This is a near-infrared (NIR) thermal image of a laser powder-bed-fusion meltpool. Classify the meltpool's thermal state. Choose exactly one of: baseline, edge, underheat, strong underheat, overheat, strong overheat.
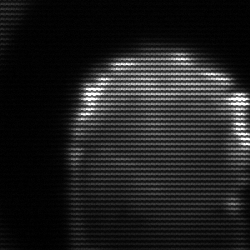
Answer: edge